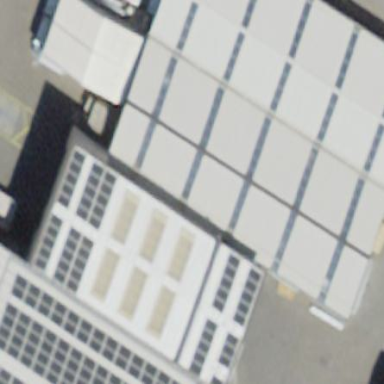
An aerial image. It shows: Industrial building.